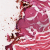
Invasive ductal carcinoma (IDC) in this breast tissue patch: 0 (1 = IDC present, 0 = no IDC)